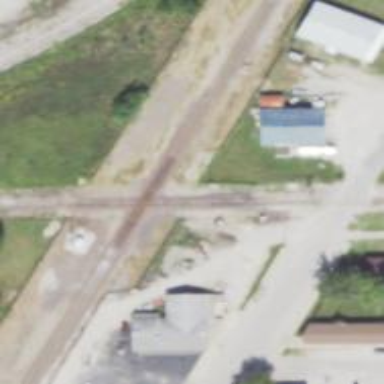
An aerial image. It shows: Railway crossing.